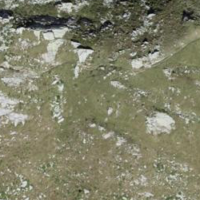
EUNIS habitat code: 26
Species observed at this site:
Silene acaulis